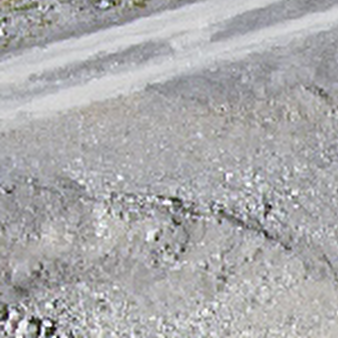
Label: other